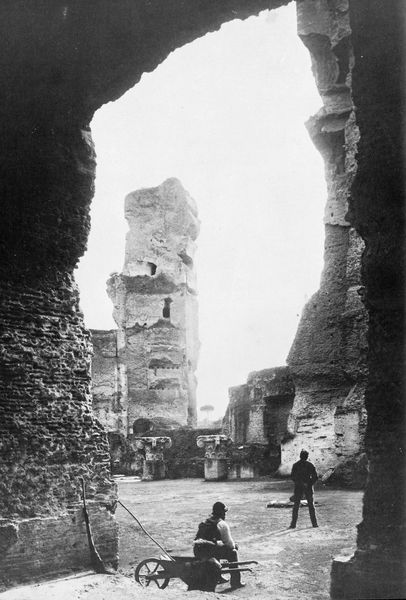
Titel: Caracallas (Marcus Aurelius Antonius) Thermalbäder
Künstler: Gebrüder Alinari
Standort: Bologna
Institution: Istituto di Storia dell'Arte dell'Università di Bologna
Schlagwörter: turm, mauer, durchgang, tor, foto, fotografie, ruine, ruinen, fahrrad, workers, sadness, admire, rock structures, curiosity